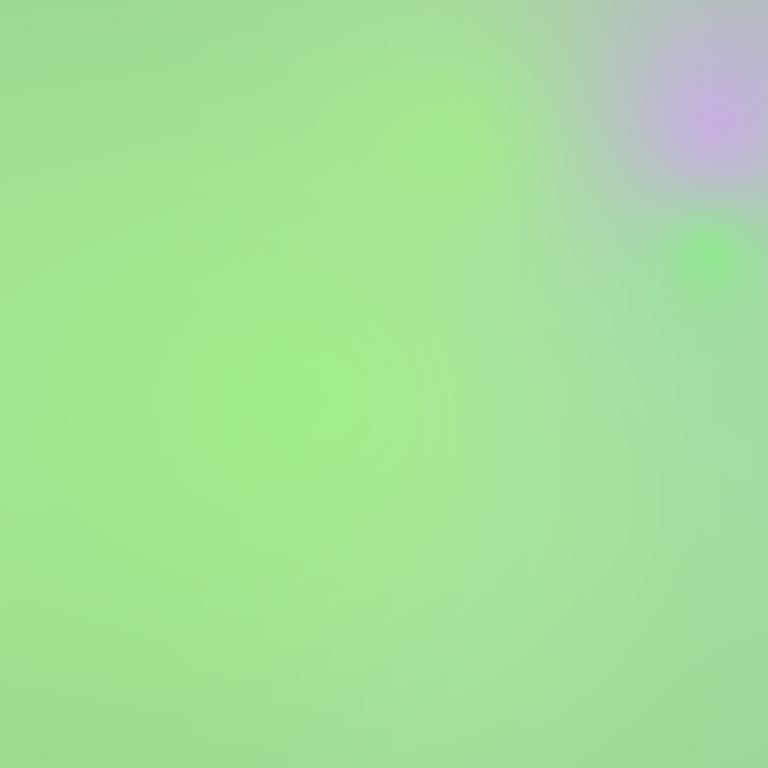
Abstract light effect, smooth blend from soft green to light purple, calm atmosphere, diffuse glow, no room, no furniture, no objects.